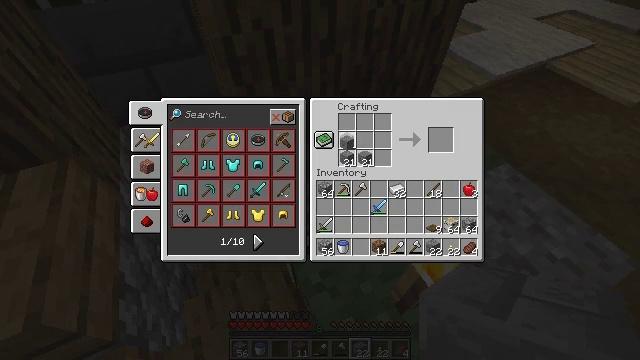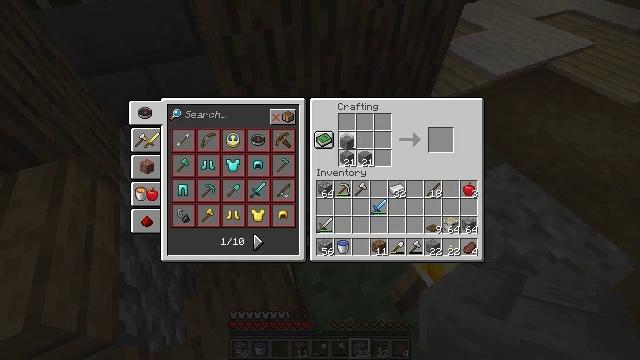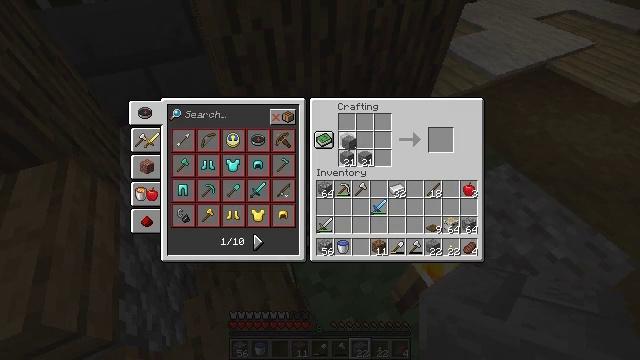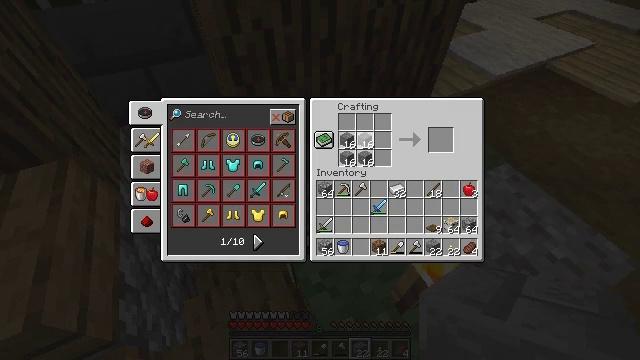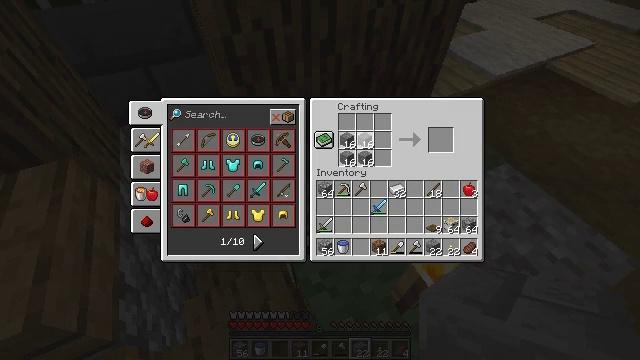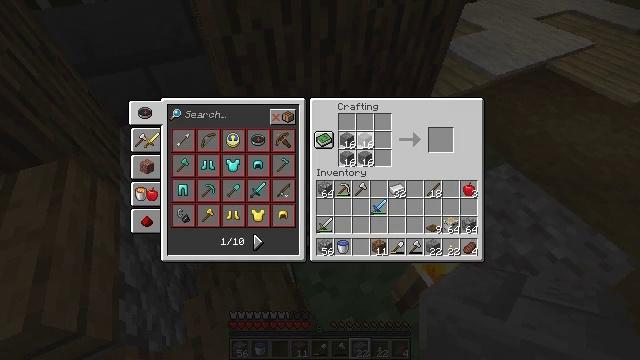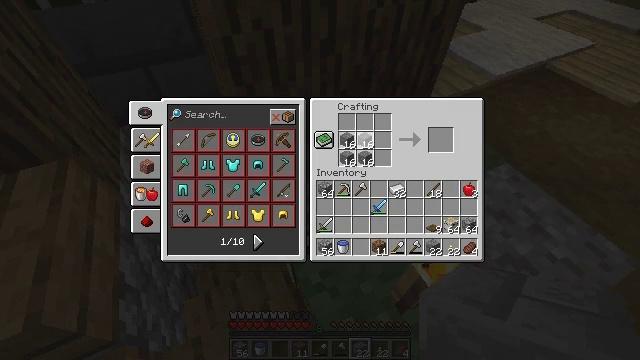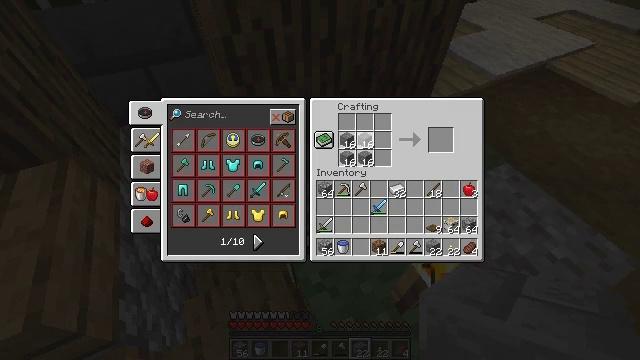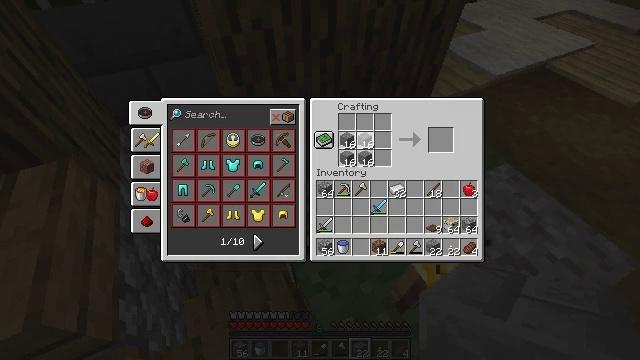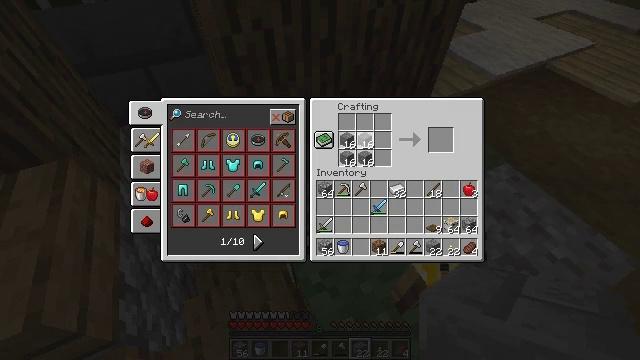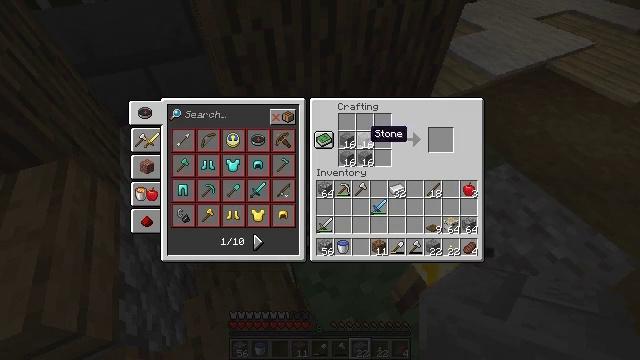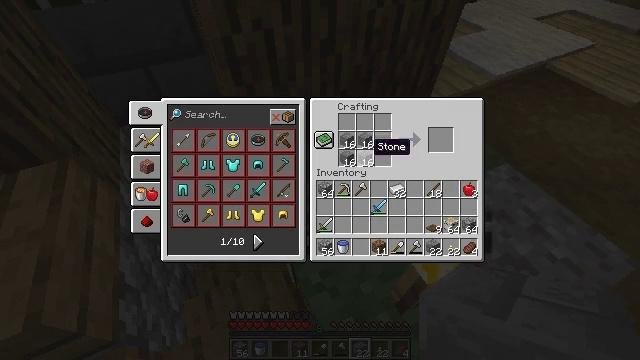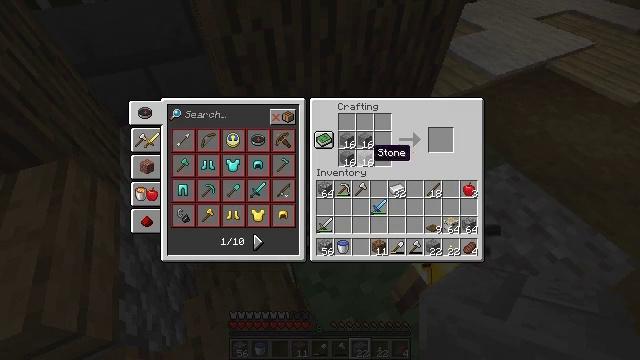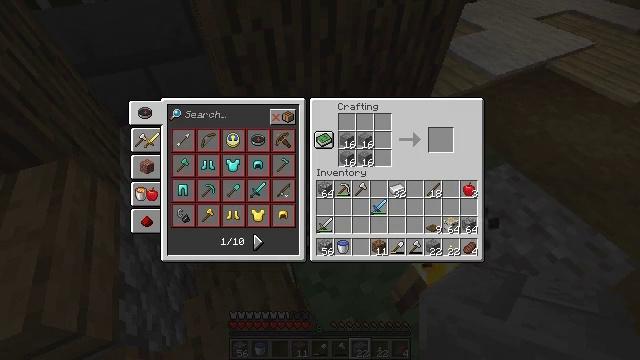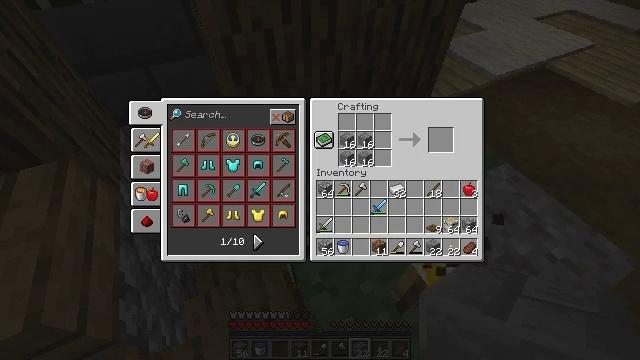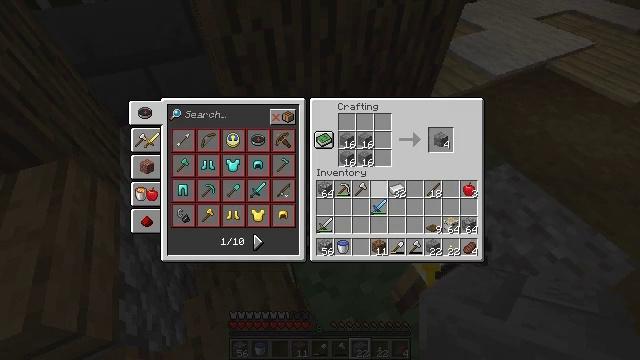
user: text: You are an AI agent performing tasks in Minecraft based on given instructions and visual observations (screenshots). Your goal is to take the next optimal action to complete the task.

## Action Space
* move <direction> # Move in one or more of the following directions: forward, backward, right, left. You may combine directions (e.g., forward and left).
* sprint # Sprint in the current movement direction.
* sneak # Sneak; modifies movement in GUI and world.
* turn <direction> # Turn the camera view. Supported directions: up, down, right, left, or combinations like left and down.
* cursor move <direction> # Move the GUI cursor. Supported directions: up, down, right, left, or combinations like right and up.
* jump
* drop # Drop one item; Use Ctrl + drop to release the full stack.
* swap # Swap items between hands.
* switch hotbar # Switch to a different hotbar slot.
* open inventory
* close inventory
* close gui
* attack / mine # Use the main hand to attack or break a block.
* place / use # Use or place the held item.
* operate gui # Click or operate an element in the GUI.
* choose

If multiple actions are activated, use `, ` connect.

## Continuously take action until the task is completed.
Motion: motion action
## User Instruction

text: Craft stone bricks.
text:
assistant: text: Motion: operate gui
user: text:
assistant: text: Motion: operate gui
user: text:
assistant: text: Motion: operate gui
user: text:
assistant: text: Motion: operate gui
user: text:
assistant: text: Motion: operate gui
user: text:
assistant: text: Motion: operate gui
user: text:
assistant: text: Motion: operate gui
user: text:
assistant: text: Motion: operate gui
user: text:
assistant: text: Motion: operate gui
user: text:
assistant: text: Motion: no_op
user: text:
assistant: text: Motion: cursor move down
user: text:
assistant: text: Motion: no_op
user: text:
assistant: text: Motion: cursor move down
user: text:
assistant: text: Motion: no_op
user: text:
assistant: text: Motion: no_op
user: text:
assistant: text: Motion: cursor move right
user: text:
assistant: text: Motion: cursor move right
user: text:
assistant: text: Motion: no_op
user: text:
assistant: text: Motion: no_op
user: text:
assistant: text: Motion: no_op
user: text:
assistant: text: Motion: cursor move right and up
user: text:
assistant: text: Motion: cursor move right and up
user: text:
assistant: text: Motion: cursor move up
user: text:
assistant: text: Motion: sneak, cursor move up
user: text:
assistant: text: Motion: sneak
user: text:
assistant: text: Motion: sneak
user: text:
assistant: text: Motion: sneak
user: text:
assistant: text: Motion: sneak
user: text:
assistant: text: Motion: sneak
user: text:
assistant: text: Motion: sneak